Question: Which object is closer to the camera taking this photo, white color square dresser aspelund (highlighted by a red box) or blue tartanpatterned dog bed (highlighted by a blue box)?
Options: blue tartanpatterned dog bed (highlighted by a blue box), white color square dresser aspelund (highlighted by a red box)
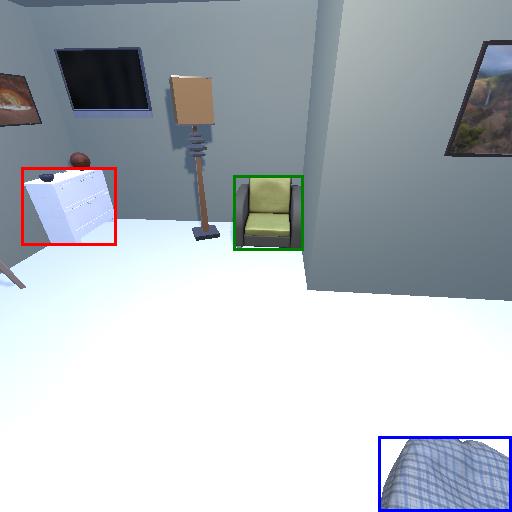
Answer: blue tartanpatterned dog bed (highlighted by a blue box)